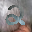
Label: 2